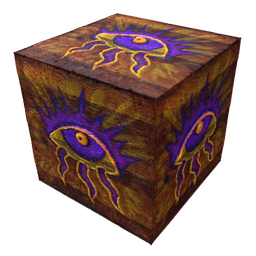
Label: decoration